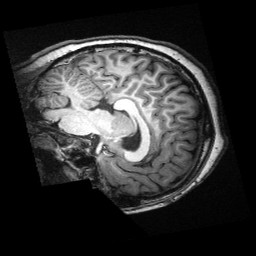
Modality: T1w
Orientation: sagittal
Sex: male